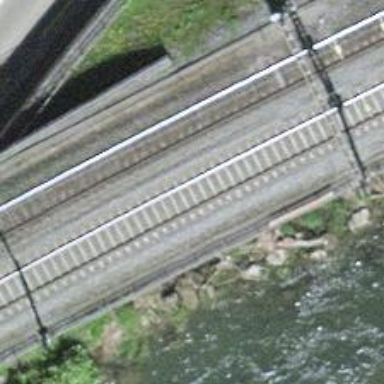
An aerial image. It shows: Bridge over electrified railway with contact lines.